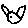
Label: cat